Question: I have created my own logo with Photoshop...
But, If I make smaller zoom in or zoom out the logo screen gives scattered effect & also, It's give stretch effect. . .
How, can i maintain HD with all size or How to make vectored logo for my site . . .
My website is : <URL>

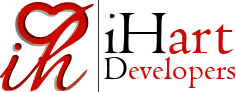
Answer: You have three options:
1. Create a vector image, for example, in Adobe Illustrator. You'll need an Illustrator tutorial, which is beyond the scope of SO.
2. Create a set of images for different screen resolutions in Photoshop, e.g. logo_mdpi.png, logo_hdpi.png. etc. Display different images for different screen sizes/resolutions by using media queries, or JS, or deferred binding, or some other technique.
3. Create a large sharp image and scale it down when necessary.
The choice depends on your specific use cases: there are simply too many variables to definitively recommend one solution over the other.